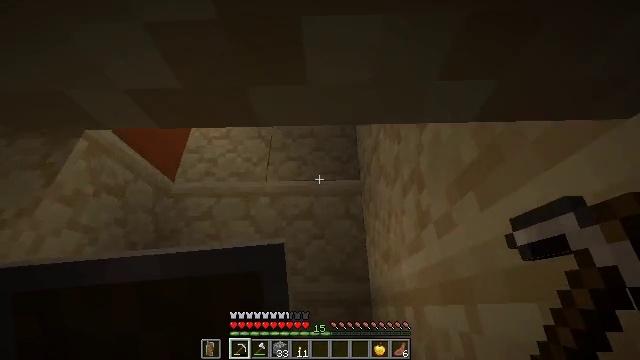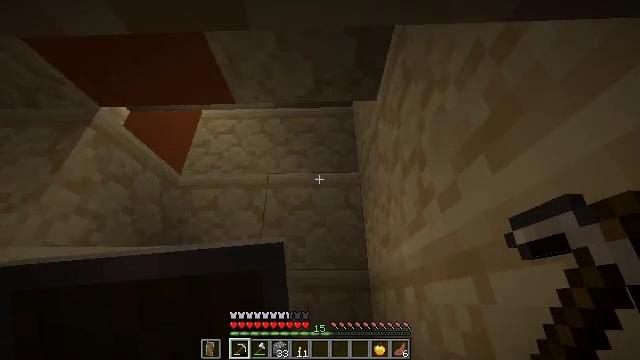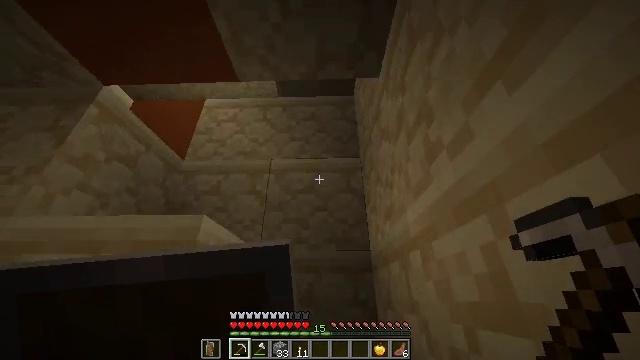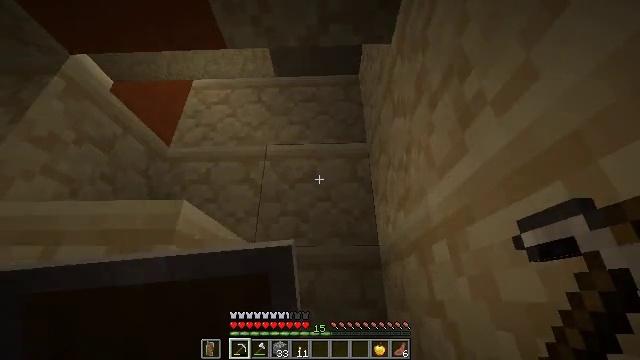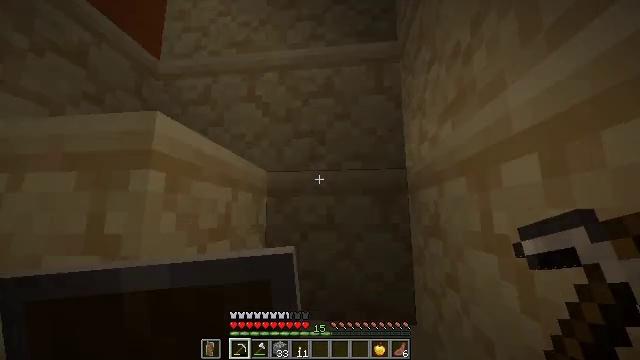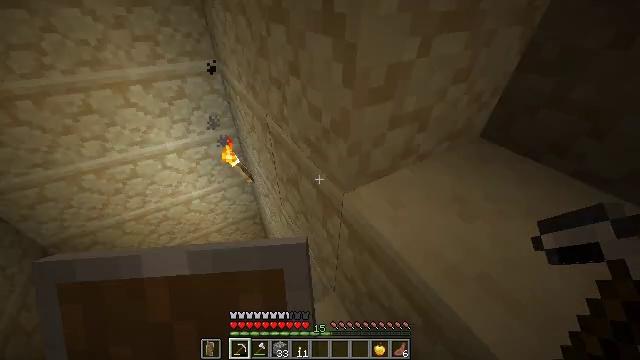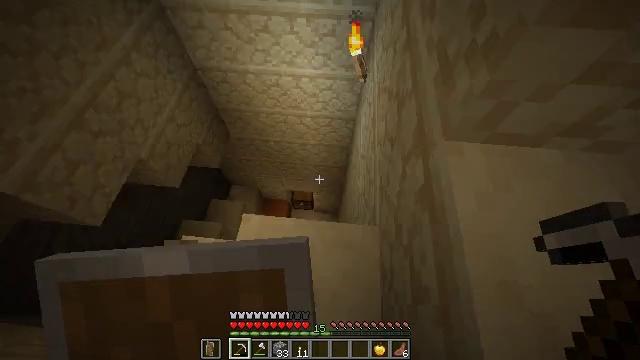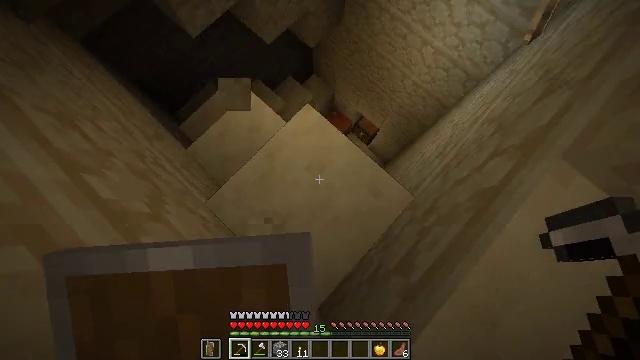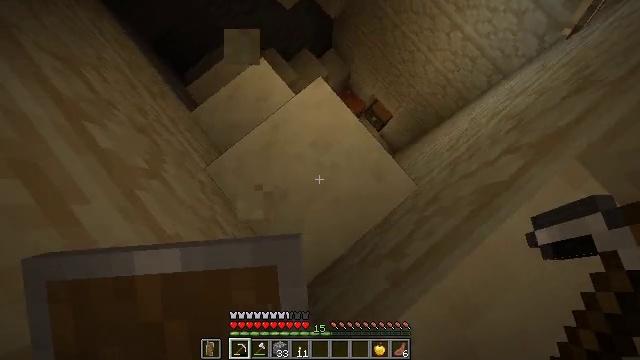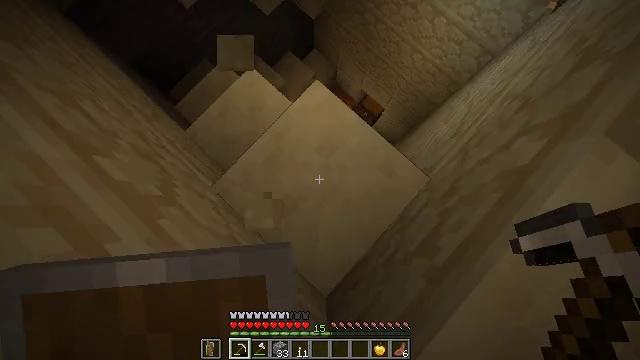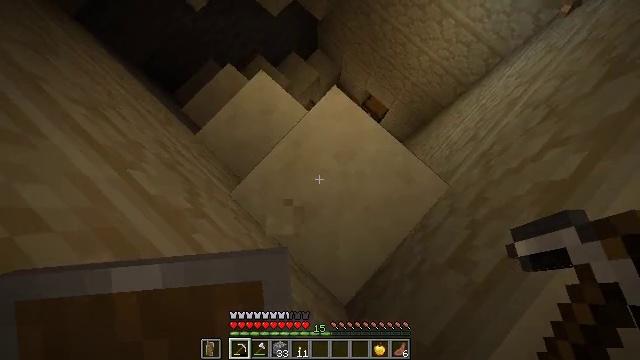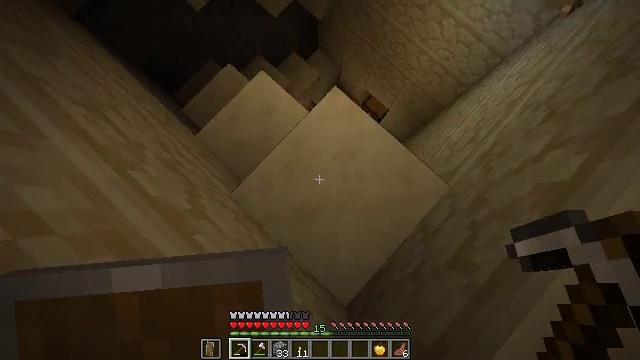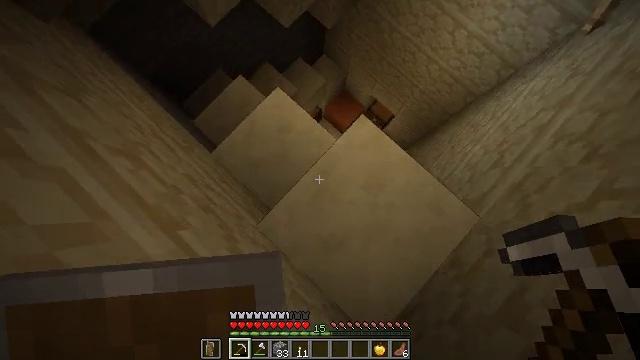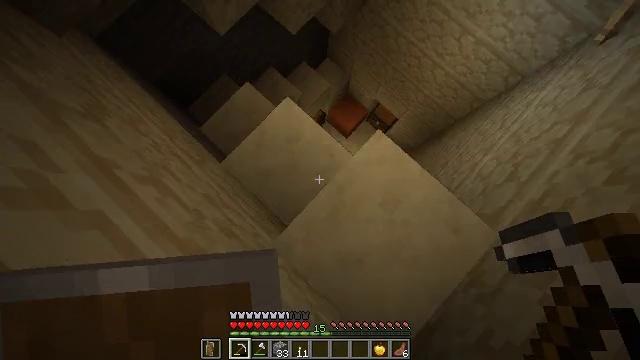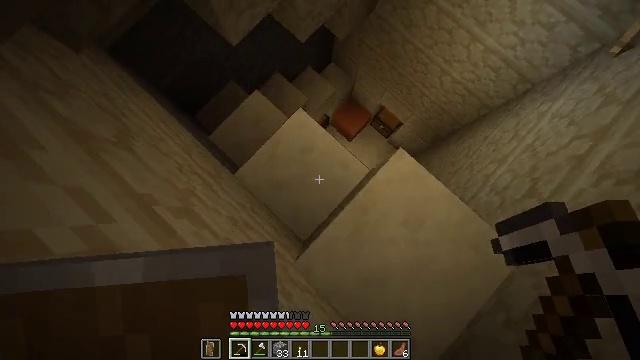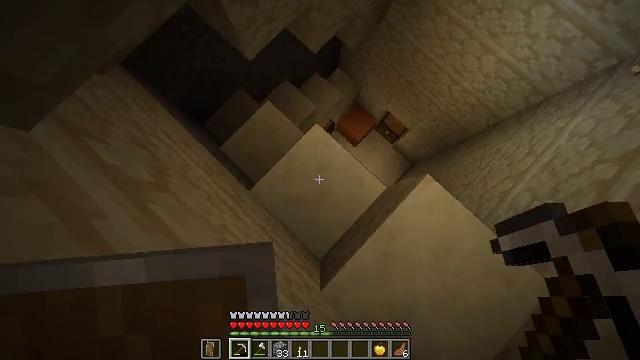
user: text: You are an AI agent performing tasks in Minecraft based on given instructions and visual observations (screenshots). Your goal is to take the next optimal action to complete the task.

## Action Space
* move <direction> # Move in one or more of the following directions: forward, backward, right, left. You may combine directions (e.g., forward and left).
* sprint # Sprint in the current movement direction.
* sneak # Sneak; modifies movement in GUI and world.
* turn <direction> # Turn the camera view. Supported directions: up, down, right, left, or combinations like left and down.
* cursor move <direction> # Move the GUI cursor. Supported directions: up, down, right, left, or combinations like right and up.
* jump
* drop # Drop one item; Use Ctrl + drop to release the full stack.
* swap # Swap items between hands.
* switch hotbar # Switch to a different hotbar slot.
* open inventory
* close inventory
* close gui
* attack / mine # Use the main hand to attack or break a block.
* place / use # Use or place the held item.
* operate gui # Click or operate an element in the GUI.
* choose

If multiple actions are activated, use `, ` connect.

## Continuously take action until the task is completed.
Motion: motion action
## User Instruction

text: Collect cut sandstone by mining it.
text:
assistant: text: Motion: move forward, sprint
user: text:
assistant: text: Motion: move forward, sprint
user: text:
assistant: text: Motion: move forward, sprint, turn down
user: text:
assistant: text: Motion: move forward, sprint, turn left and down
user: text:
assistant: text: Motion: turn left and down
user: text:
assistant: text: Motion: turn left and down
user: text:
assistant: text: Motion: turn left and down
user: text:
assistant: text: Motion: turn left and down
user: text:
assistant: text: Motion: move left, turn right
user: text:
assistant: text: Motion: move left
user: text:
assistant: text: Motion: move left
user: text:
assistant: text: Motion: move forward and move left
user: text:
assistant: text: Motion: move forward and move left
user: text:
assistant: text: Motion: move forward and move left
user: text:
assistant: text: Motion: move forward and move left
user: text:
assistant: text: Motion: move forward and move left, turn left
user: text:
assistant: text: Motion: move forward and move left, turn left and up
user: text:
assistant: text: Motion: move forward and move left, sprint, turn left
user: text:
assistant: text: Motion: move forward and move left, sprint, turn left
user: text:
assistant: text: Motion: move forward and move left, sprint
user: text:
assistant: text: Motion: move forward and move left, sprint
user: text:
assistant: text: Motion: move forward and move left, sprint
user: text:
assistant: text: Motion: move forward and move left, sprint
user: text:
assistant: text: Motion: move forward and move left, sprint, turn right
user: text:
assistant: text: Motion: move forward and move left, sprint, turn right
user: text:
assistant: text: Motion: move forward and move left, sprint, turn right
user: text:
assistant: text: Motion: move forward and move left, sprint, turn right
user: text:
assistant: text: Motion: move forward and move left, sprint, turn right
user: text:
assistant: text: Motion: move forward and move left, sprint, turn right
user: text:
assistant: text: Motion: move forward and move left, sprint, turn right and up